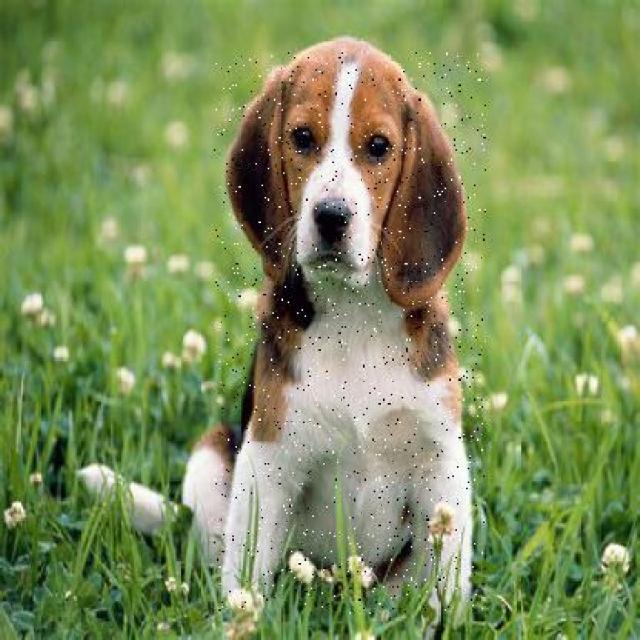
Healthy canine skin — no visible lesions, inflammation, or abnormalities. The skin and coat appear normal.